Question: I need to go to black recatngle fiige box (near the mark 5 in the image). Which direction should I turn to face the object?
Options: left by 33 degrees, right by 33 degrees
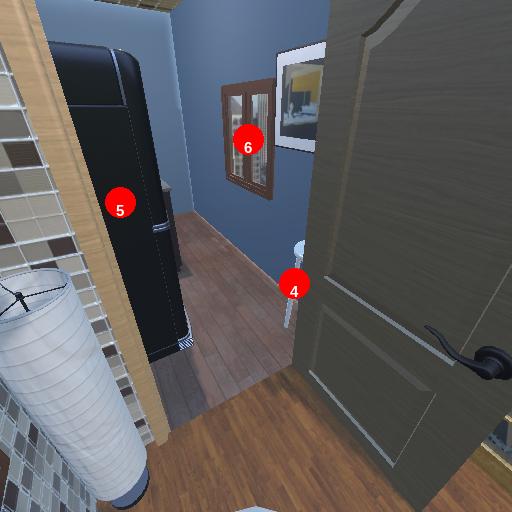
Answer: left by 33 degrees